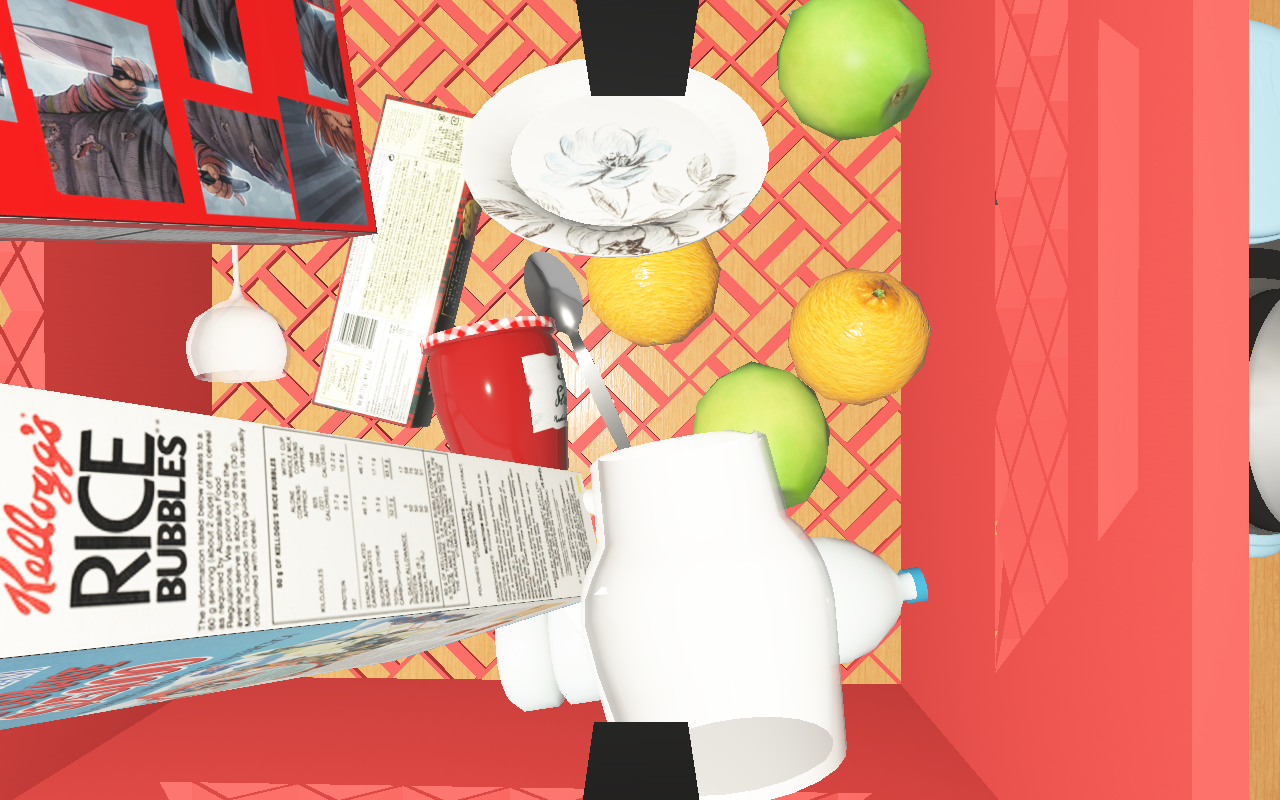
Objects in the scene:
water bottle
apple
orange
orange
spoon
glass
wineglass
cereal box
biscuit box